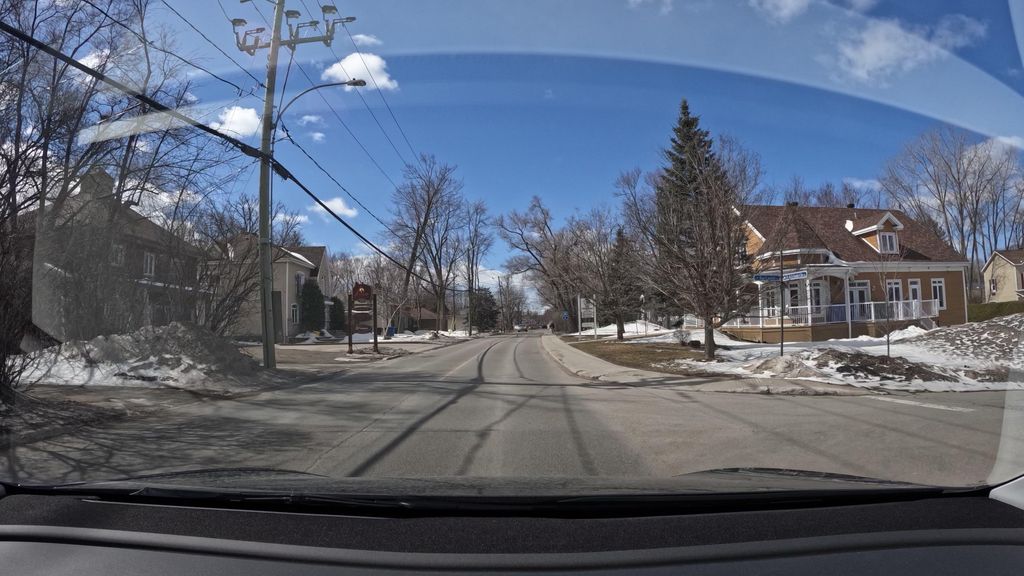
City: montreal